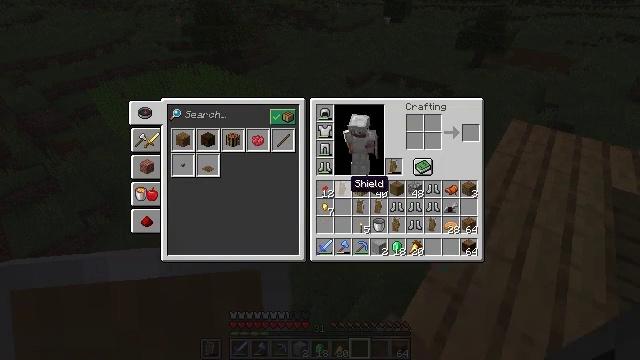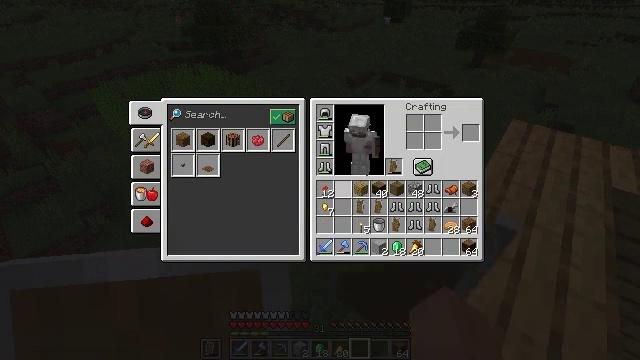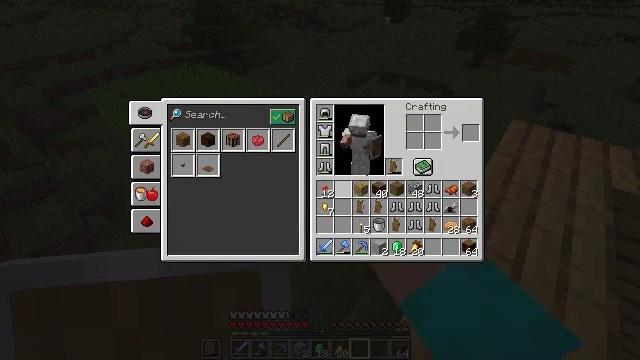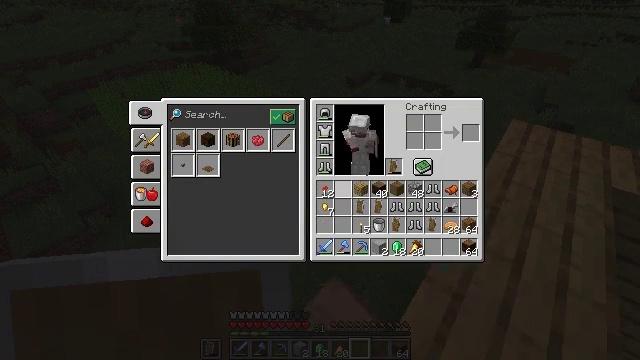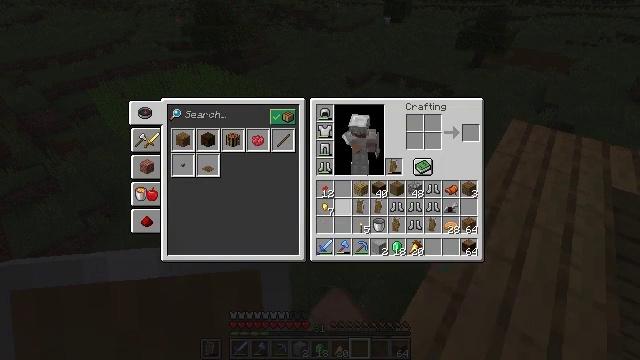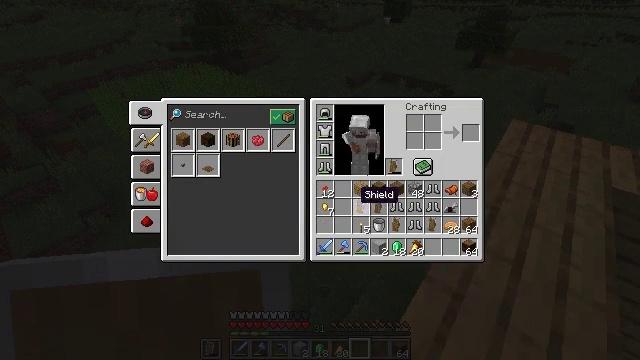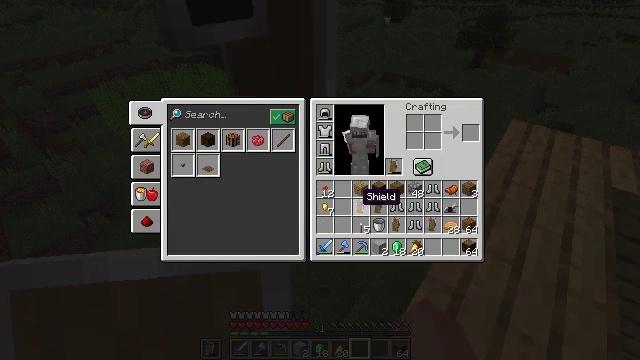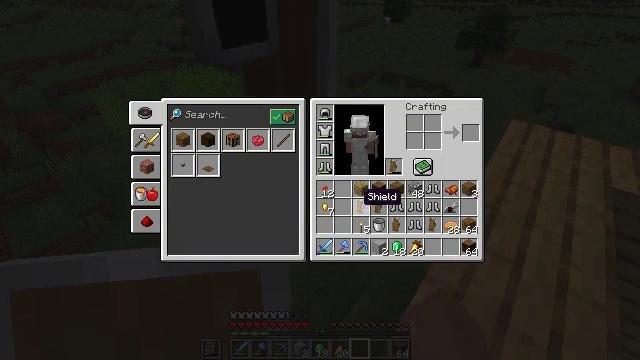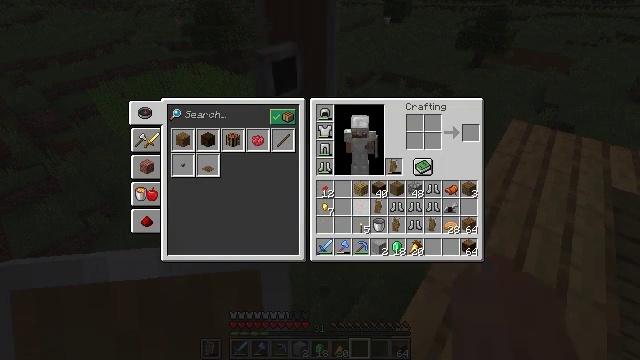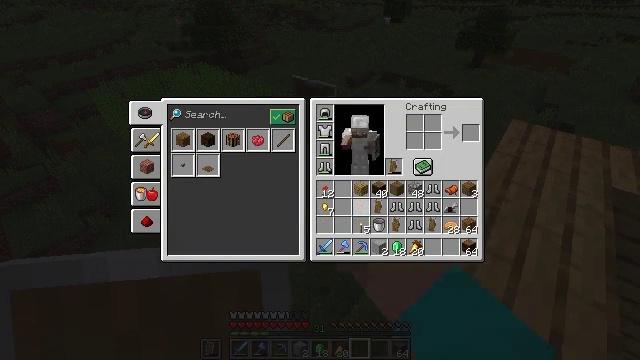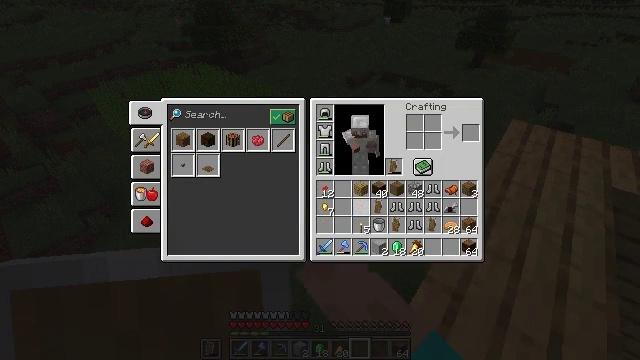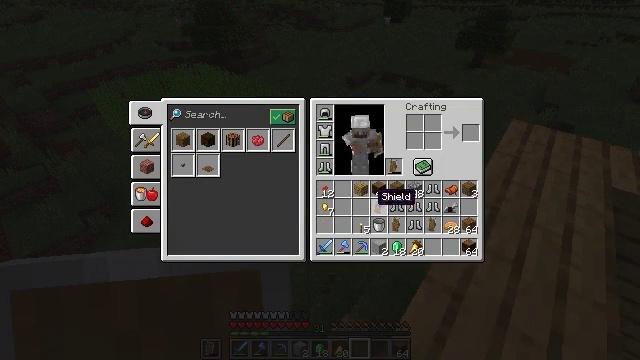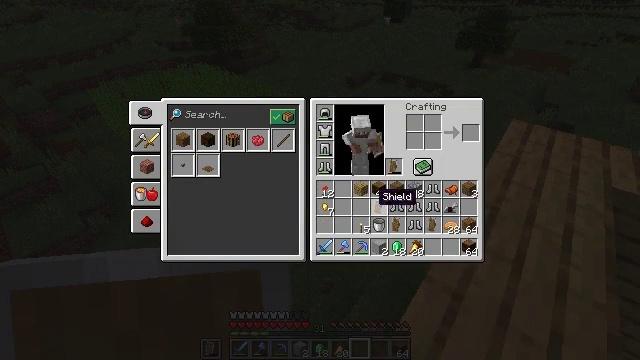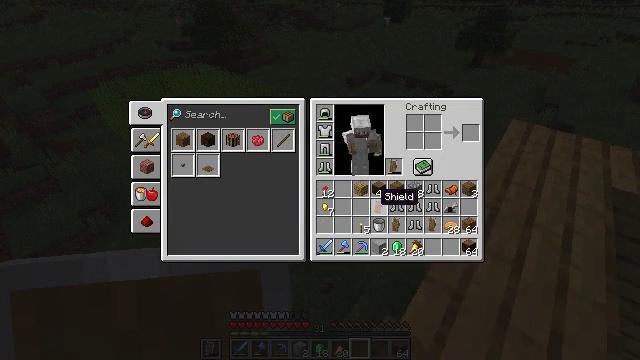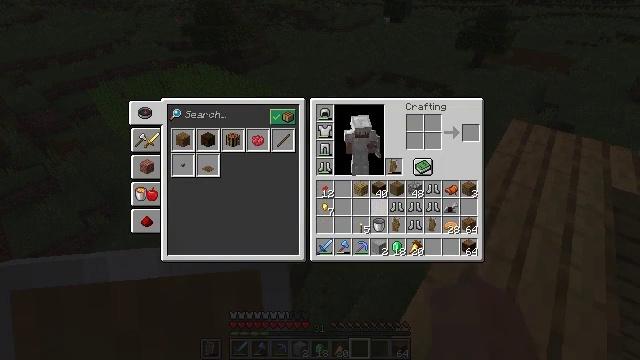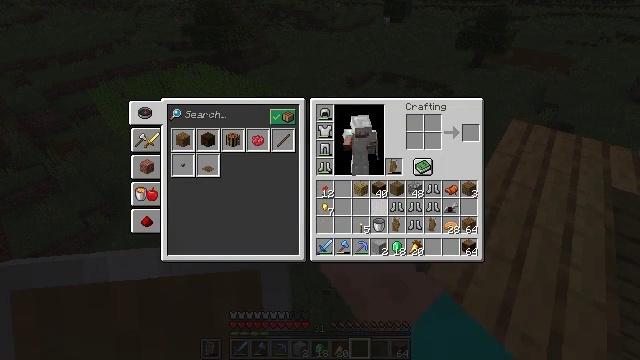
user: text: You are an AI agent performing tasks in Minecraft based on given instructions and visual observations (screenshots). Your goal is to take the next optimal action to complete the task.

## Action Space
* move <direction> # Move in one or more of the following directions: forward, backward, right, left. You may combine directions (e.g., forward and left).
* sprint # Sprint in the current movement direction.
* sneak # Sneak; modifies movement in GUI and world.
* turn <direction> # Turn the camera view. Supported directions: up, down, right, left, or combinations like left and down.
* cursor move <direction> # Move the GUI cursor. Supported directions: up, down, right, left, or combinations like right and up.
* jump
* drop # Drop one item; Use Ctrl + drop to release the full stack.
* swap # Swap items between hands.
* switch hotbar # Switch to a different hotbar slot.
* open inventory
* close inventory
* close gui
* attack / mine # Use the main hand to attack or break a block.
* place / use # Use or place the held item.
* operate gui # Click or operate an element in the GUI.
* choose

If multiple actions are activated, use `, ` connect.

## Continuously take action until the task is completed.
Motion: motion action
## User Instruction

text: Drop a shield.
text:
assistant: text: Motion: sprint, drop
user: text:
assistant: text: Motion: sprint, drop
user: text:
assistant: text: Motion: sprint, drop
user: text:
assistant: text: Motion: sprint, cursor move down
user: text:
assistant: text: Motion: sprint
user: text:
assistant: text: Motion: sprint
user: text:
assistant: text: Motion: sprint
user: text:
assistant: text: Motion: sprint, drop
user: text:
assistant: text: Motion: sprint, drop
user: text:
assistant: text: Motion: sprint, cursor move right, drop
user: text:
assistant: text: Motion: sprint
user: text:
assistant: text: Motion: sprint
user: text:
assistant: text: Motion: sprint
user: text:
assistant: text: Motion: sprint, drop
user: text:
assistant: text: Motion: sprint, drop
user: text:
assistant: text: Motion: sprint, drop
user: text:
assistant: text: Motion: sprint
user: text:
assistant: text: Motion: sprint
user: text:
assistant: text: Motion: sprint, cursor move right
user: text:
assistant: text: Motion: sprint
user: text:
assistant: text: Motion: sprint
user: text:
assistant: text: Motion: sprint
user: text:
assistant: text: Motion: sprint, drop
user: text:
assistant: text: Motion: sprint, drop
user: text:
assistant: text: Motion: sprint, cursor move up, drop
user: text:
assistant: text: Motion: sprint, cursor move up
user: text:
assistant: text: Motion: sprint
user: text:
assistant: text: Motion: sprint